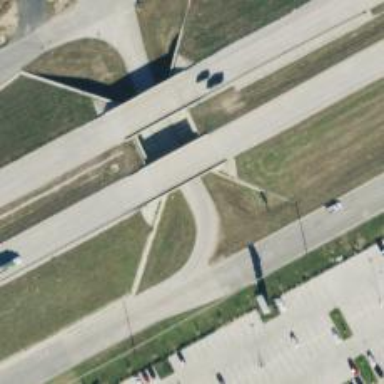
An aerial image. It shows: Tertiary link road.